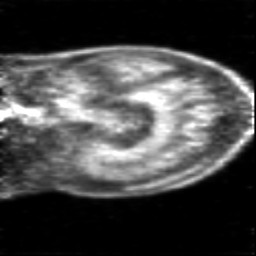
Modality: PET
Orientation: sagittal
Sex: female
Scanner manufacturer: siemens